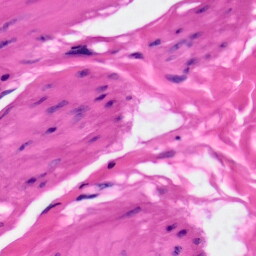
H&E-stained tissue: Skin